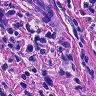
Metastatic tissue present: no